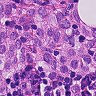
Metastatic tissue present: yes